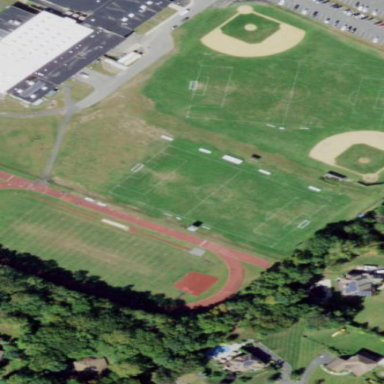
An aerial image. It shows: Soccer pitch for leisureland activities.